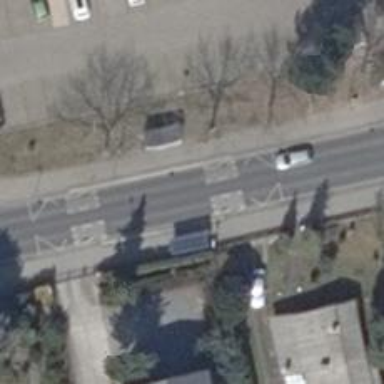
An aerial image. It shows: Tertiary road with asphalt surface. The road has separate sidewalks on both sides.